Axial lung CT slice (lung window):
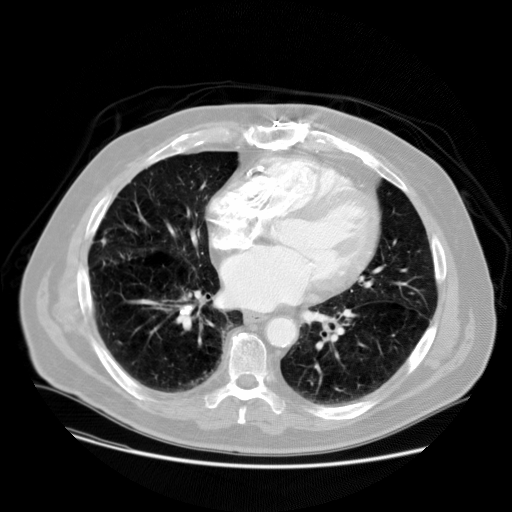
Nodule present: no